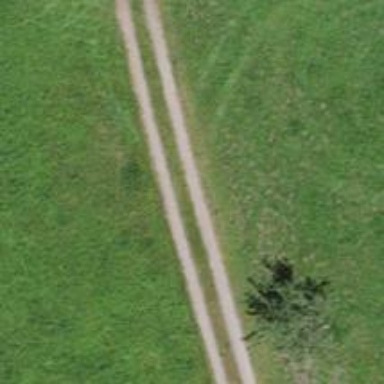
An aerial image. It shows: Gravel service road.